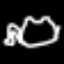
Label: frog